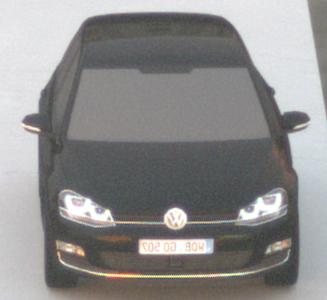
Make: VW
Model: Golf 1.2 TSI BMT
Detailed model: Golf (VII)
Model produced from: 2012/11
Model produced until: 2014/05
Doors: 3
Color: black
Road condition: dry road
Daytime: sunrise or sunset
Contrast: medium contrast